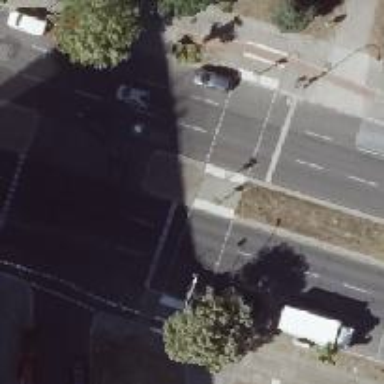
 featuring cycle track on the right and parking lane on the right side."